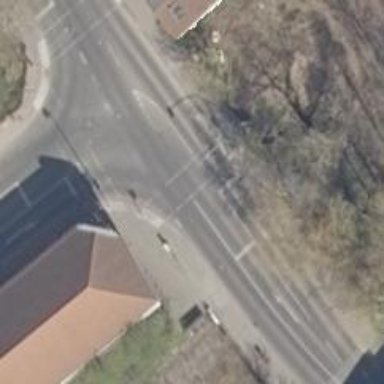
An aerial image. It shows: Secondary road with asphalt surface and sidewalks on both sides.